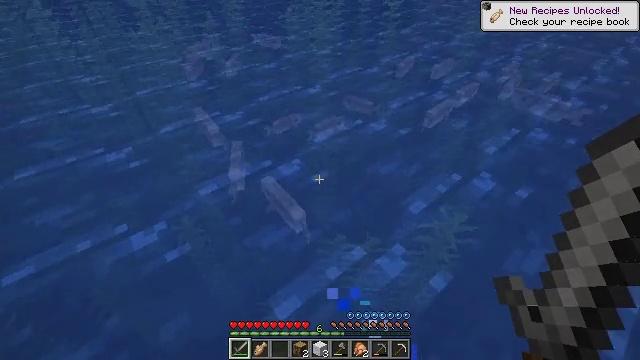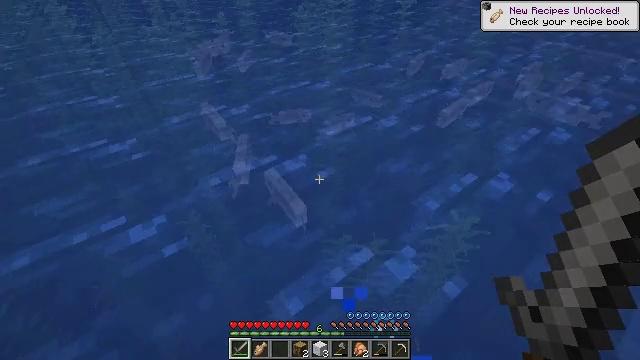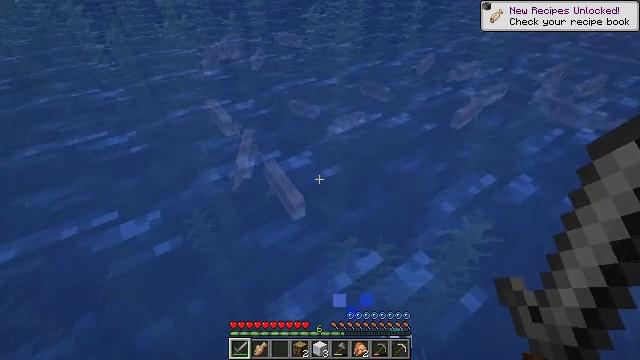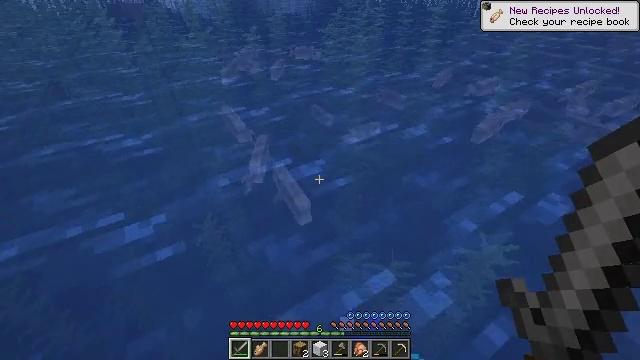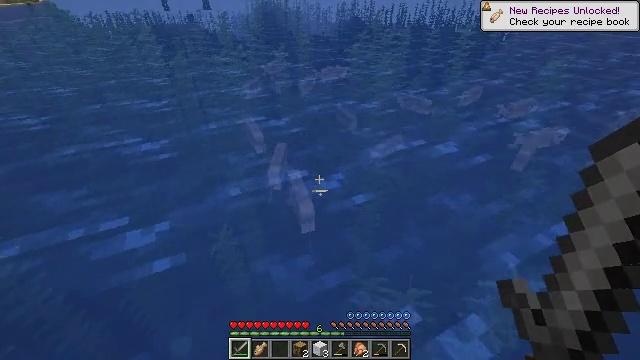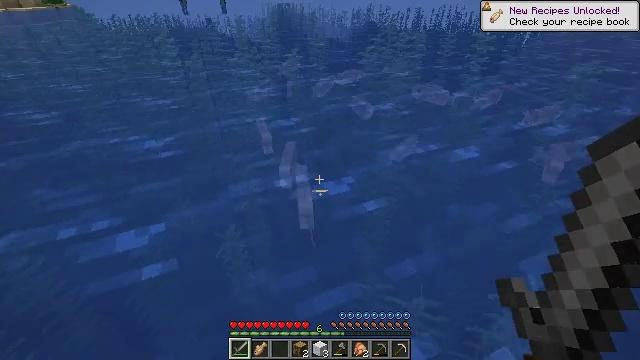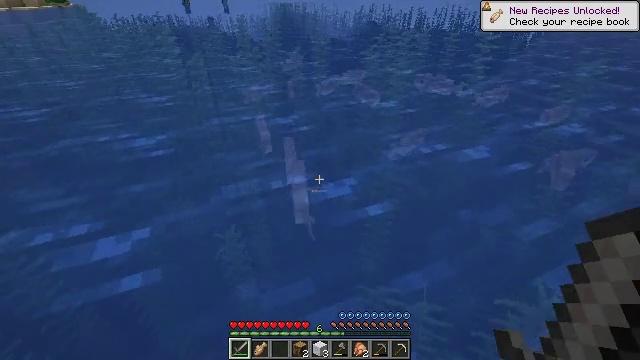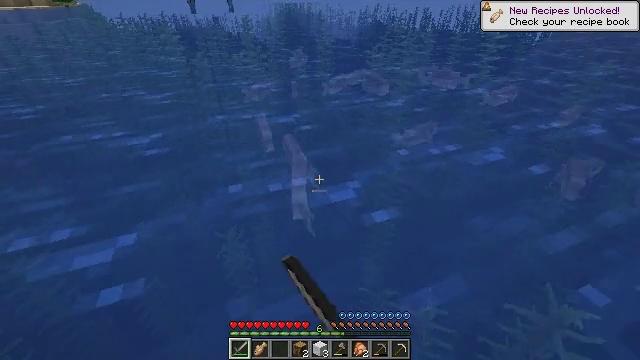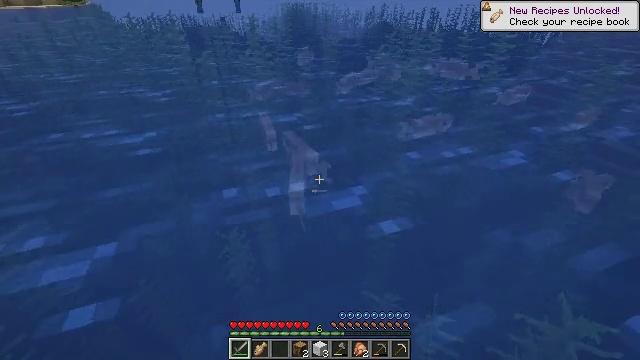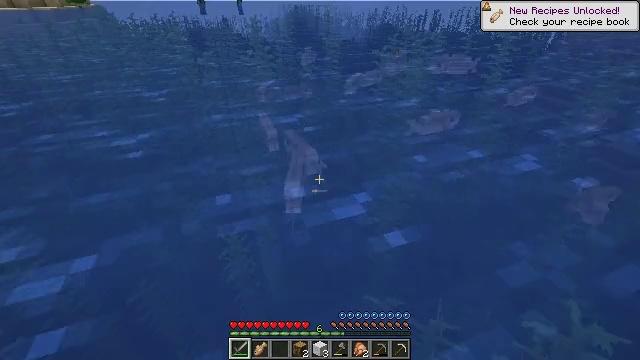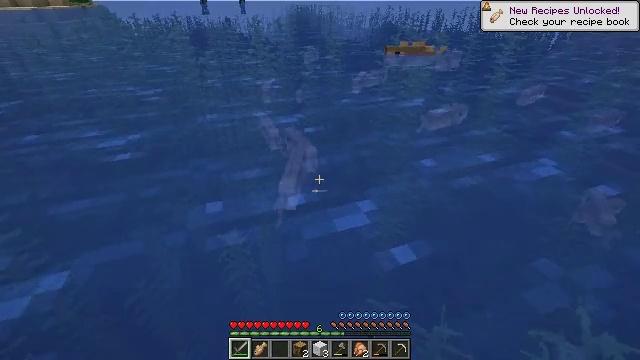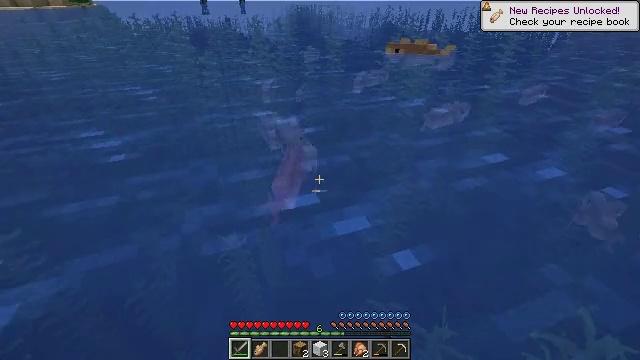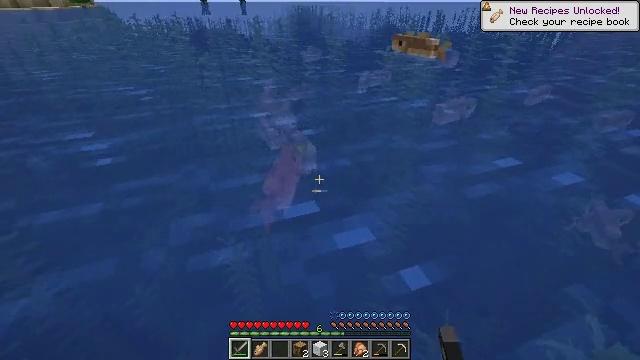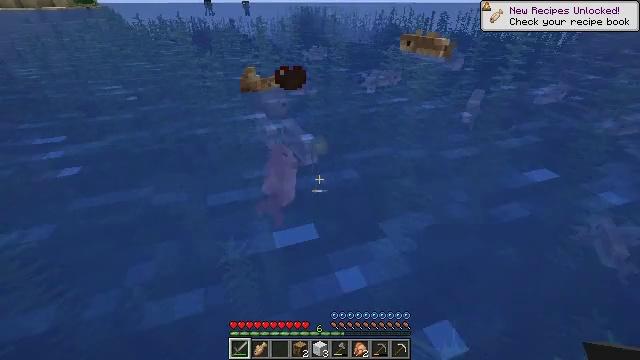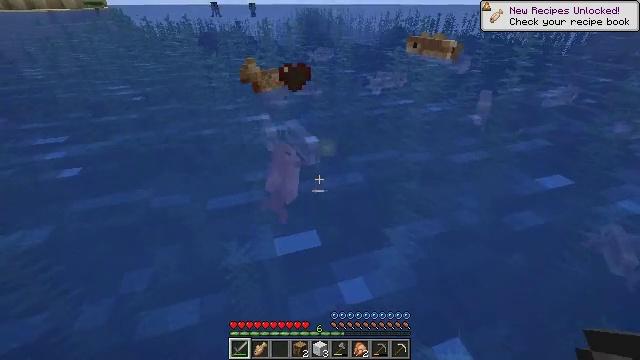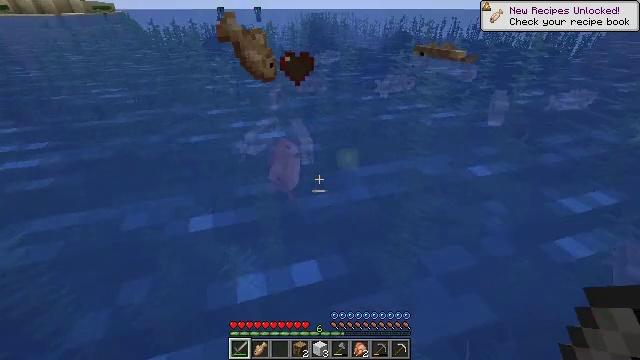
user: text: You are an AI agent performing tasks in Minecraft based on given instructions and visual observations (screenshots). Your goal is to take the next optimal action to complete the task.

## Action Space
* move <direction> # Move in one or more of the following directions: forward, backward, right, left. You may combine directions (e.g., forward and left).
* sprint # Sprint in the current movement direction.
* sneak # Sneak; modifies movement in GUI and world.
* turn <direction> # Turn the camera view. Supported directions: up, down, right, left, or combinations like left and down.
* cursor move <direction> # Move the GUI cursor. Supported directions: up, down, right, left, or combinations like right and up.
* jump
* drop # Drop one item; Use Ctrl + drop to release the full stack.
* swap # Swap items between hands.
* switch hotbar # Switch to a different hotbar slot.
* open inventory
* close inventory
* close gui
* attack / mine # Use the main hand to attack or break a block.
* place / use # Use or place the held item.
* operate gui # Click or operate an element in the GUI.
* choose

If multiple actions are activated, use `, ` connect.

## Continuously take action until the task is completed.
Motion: motion action
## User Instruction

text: Hunt fish.
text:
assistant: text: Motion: turn left
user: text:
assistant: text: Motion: move forward, turn left
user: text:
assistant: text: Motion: move forward, turn left and up
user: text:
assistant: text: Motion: move forward, turn left and up
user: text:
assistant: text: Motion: move forward, turn left
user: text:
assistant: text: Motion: move forward, attack / mine
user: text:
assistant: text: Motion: move forward, attack / mine
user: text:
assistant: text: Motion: move forward, turn left, attack / mine
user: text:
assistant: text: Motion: move forward
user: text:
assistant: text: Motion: move forward
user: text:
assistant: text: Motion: move forward
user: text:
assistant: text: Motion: move forward
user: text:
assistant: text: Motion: move forward
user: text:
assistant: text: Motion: move forward, turn left
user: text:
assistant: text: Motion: move forward
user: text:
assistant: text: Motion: move forward
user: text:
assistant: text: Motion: move forward
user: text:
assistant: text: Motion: move forward
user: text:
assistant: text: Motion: move forward
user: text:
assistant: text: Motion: move forward, turn up
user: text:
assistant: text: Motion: move forward, turn left and up
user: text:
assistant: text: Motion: move forward, turn left and up
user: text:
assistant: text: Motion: move forward
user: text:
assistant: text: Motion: move forward
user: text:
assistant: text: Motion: move forward
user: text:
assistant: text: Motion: move forward, turn right
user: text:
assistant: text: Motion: move forward, turn right and down, attack / mine
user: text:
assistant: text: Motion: move forward and move left, turn right and down, attack / mine
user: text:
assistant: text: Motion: move forward and move left, turn right and down, attack / mine
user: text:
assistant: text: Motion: move forward and move left, turn right